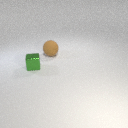
small green metal cube to the left of large brown rubber sphere